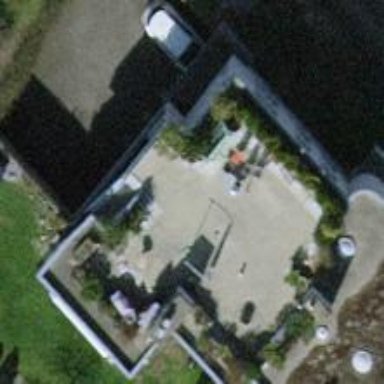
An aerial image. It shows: Terrace building.